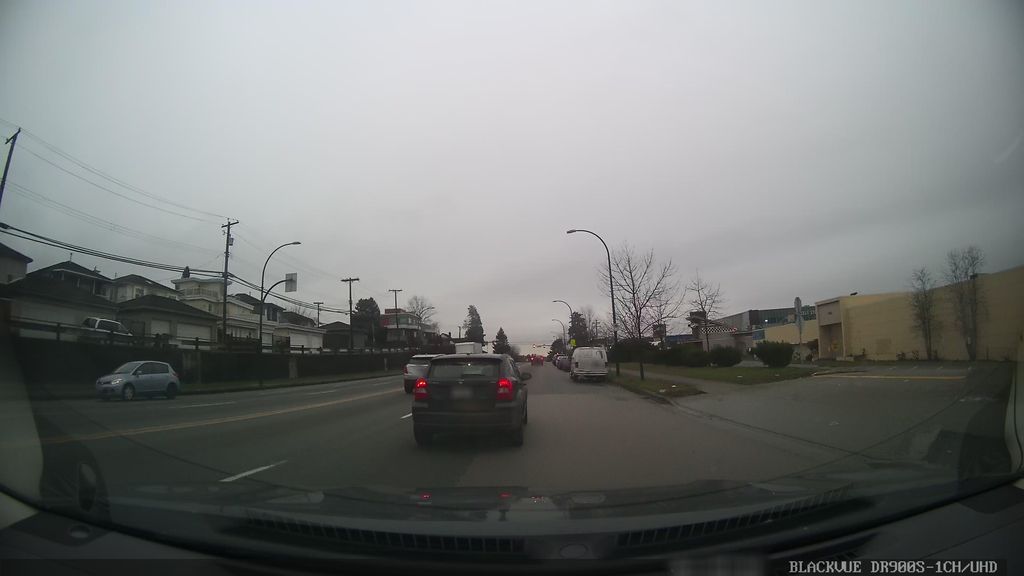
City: vancouver